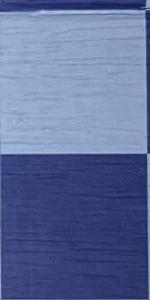
Label: Empty